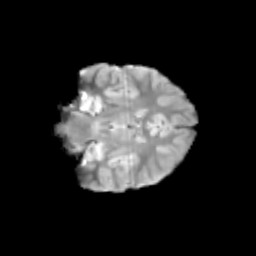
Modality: T2w
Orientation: coronal
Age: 9
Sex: female
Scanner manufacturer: siemens
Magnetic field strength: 3 T
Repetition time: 3.8 s
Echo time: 0.07 s